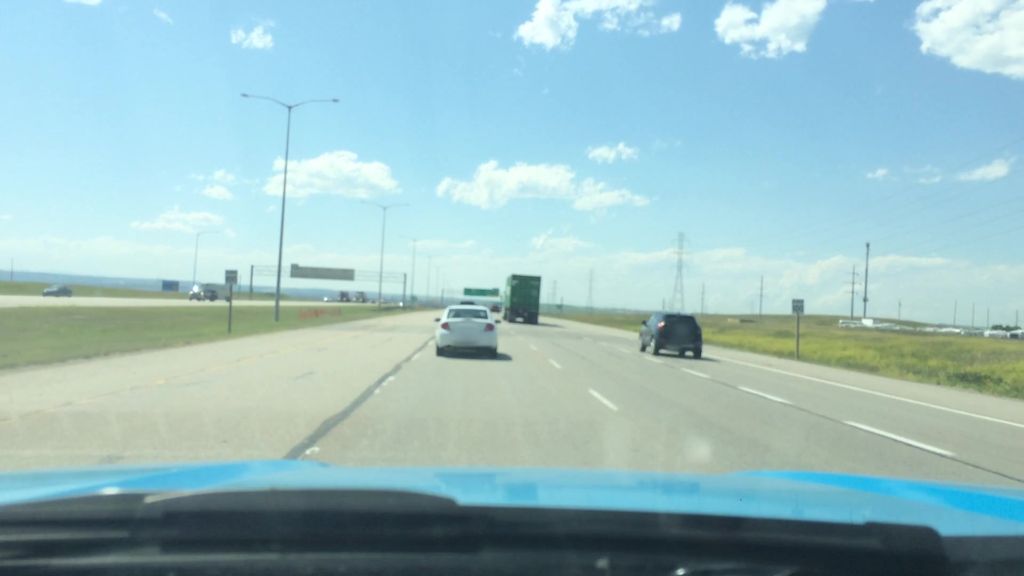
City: calgary